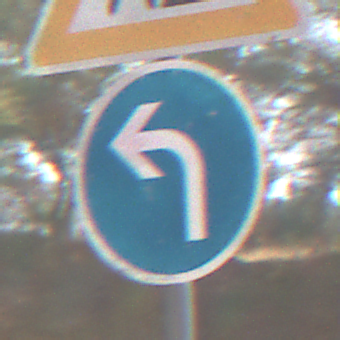
Verkehrszeichen: VorgeschriebeneFahrtrichtungLinks
Zusatzzeichen oben: Arbeitsstelle
Umgebung: Outdoor, Nature
Tageszeit: MorningAfternoon
Wetter: PartlyCloudy
Licht: Natural
Jahreszeit: NotSpecified
Kontrast: HighContrast